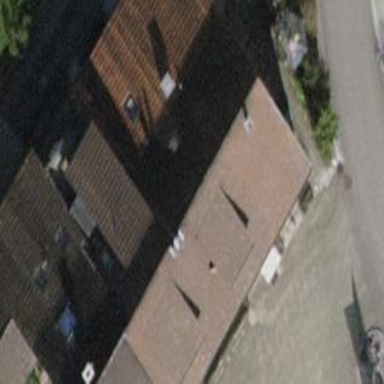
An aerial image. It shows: Residential building.